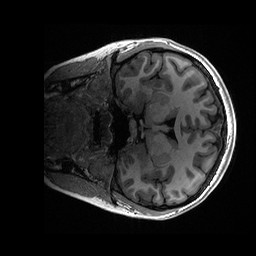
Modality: T1w
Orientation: coronal
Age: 19
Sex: female
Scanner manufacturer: ge
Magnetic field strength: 3 T
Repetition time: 0.006952 s
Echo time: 0.00292 s